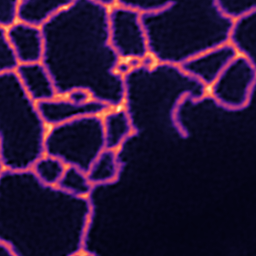
Label: Super-resolution ER image